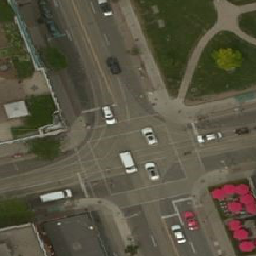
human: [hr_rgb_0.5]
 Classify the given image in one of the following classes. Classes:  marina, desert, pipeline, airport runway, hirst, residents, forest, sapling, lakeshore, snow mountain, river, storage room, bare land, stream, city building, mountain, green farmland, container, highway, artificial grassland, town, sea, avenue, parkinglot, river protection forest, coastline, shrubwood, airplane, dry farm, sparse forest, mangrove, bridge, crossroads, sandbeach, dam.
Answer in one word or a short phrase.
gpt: crossroads